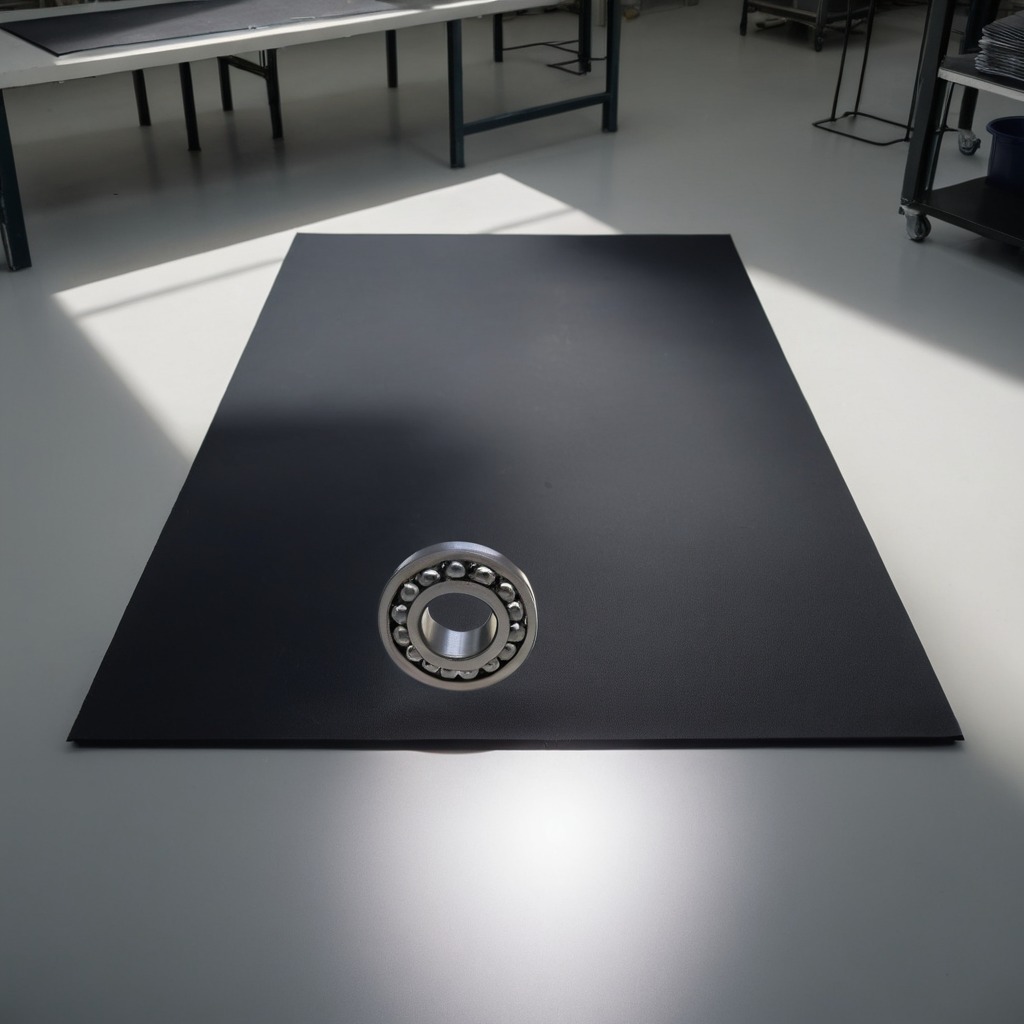
A metal ball bearing is lying on the tabletop.